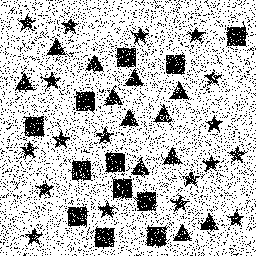
Squares: 12
Triangles: 12
Stars: 18
Total shapes: 42